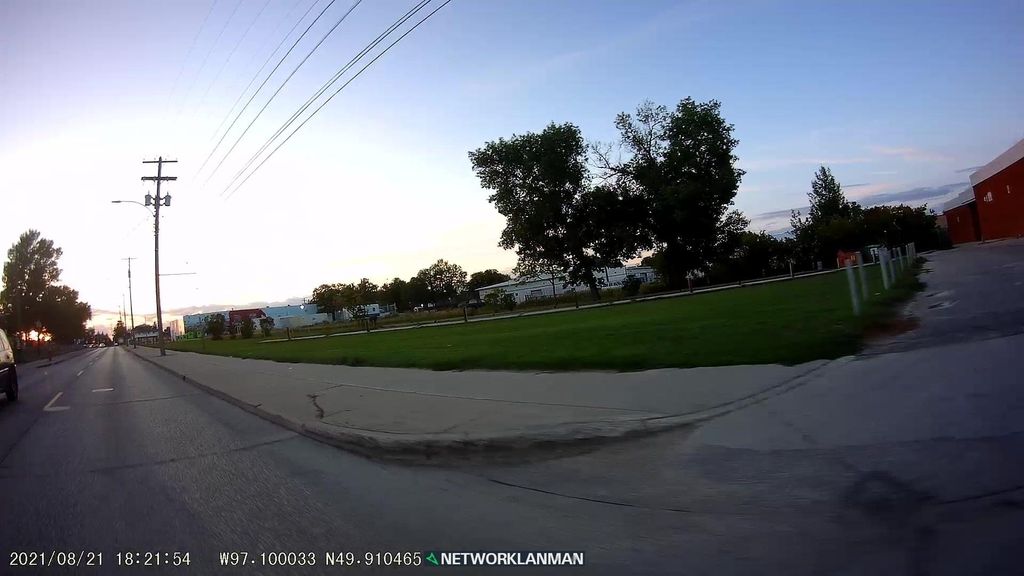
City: winnipeg